Question: I'm working on a view which uses TextKit framework to typeset text in columns like this:

I use my 'UIView''s bounds with edge insets (black rectangle) to compute 10 'CGRects' which I then transform into 'NSTextContainers' (red rectangles). In 'drawRect:' I pass those to the 'NSLayoutManager' which typesets and draws the glyphs for me.
My question is: I can draw a constant number of columns but with varying text lengths, I need to adjust the number of columns programmatically.
I found the method '[NSLayoutManager glyphRangeForTextContainer:]' which returns range of length 0 when the text container is to be left empty. Therefore, I could loop to create text containers and use this method to determine if more containers are needed. However, this method is said to be inefficient as it triggers the layout computation and I'm not happy running it in a loop perhaps hundreds of times over.
There has to be a better way!
Thanks for your answers, Pete.
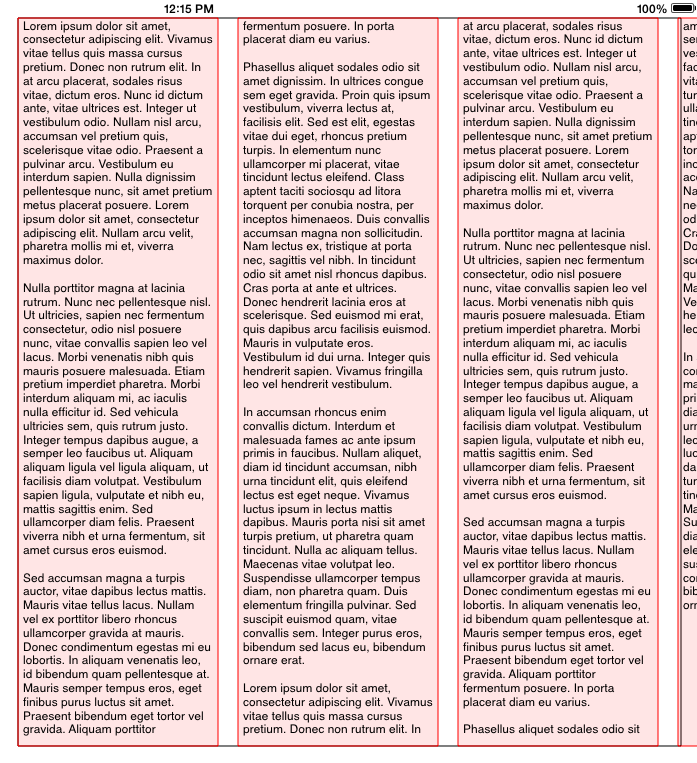
Answer: Well, after some digging through the TextKit framework I've finally found the answer.
My code works in a loop like this:
'''
while ([self needsMoreColumns]) {
[self addColumn];
}
...
- (BOOL)needsMoreColumns {
// Always create at least one column
if (self.layoutManager.textContainers.count == 0)
return YES;
// Find out the glyph range of the last column
NSRange range = [self.layoutManager glyphRangeForTextContainer:[self.layoutManager.textContainers lastObject]];
NSUInteger glyphs = [self.layoutManager numberOfGlyphs];
// Compare it with the number of glyphs
return range.location + range.length < glyphs;
}
'''
I didn't include the method '[self addColumn]' as it's a no brainer. It simply uses the geometry of my layout and position of the last column (if any) to compute the 'CGRect' of the next one. Then, it creates 'NSTextContainer' with respective size and stores the 'origin' property of the rectangle in a dedicated array for drawing purposes.
I've also discovered methods '[NSLayoutManager firstUnlaidCharacterIndex]' and '[NSLayoutManager firstUnlaidGlyphIndex]' but they don't seem to work as expected. After laying out three columns worth of text in only one column, they returned the length of the entire string and not the position of the first character which didn't fit into the first column. That's why I rather used the range-based approach.
That's all folks, be safe!
Pete.